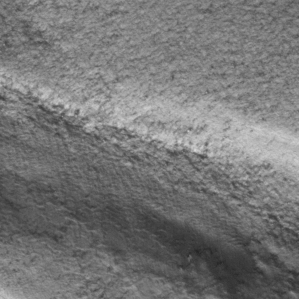
Label: frost